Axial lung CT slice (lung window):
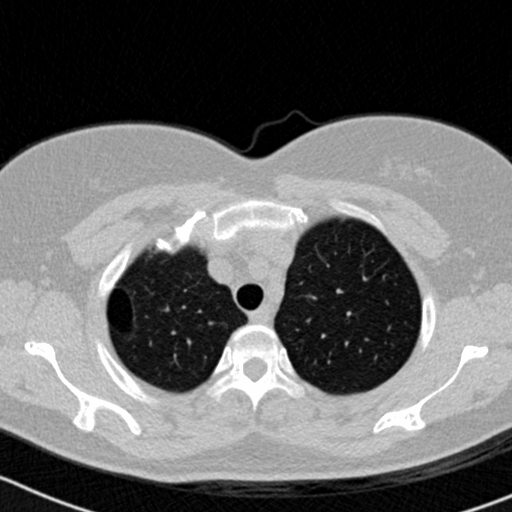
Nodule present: no